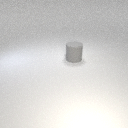
large gray rubber cylinder